Field crop: maize
Growth stage: 1
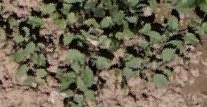
Species: convolvulus